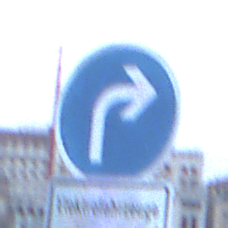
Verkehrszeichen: VorgeschriebeneFahrtrichtungRechts
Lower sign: BesondereFahrzeugeUndTransportgueter10
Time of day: Dawn
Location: Outdoor (Urban)
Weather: Clear
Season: NotSpecified
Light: Natural